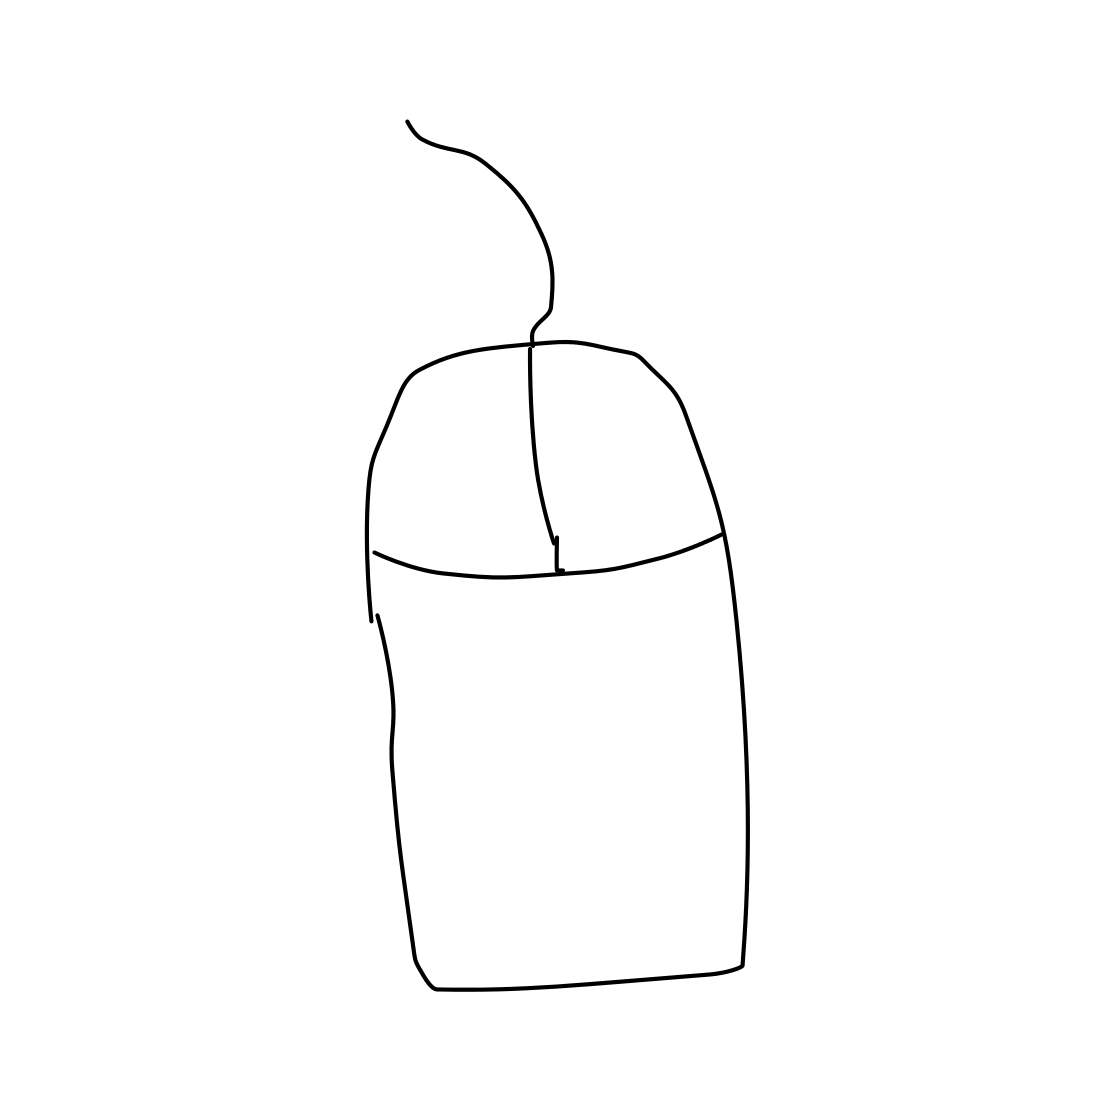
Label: computer-mouse